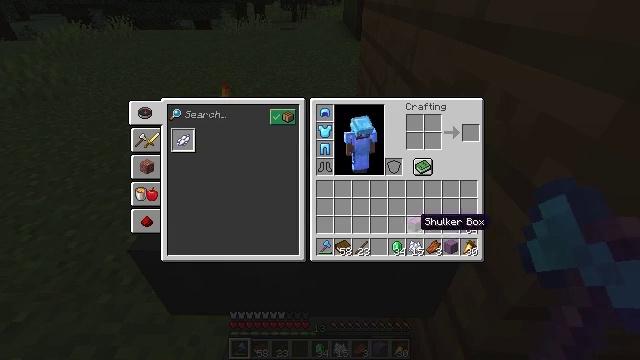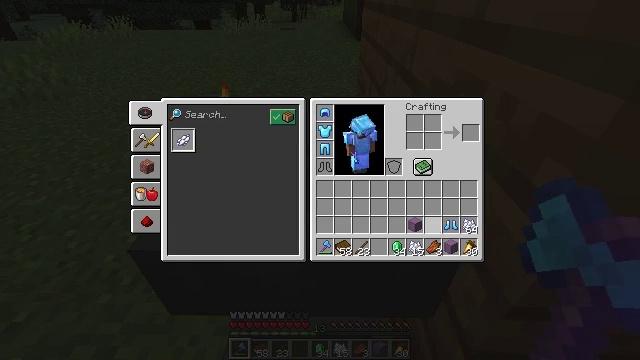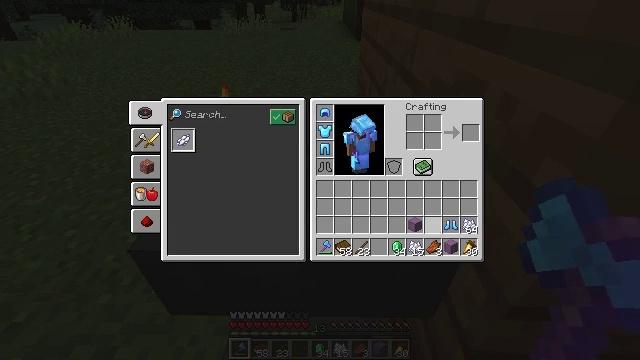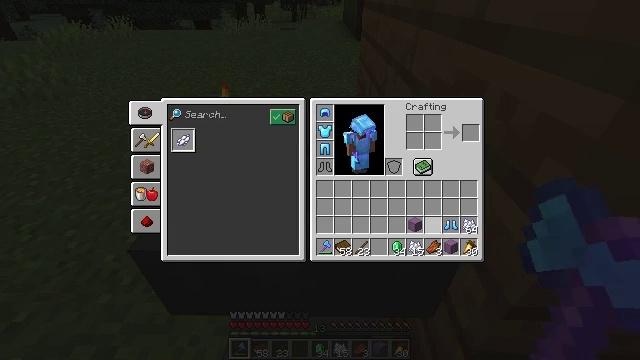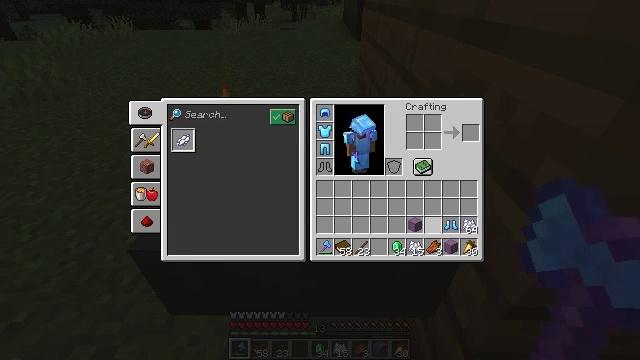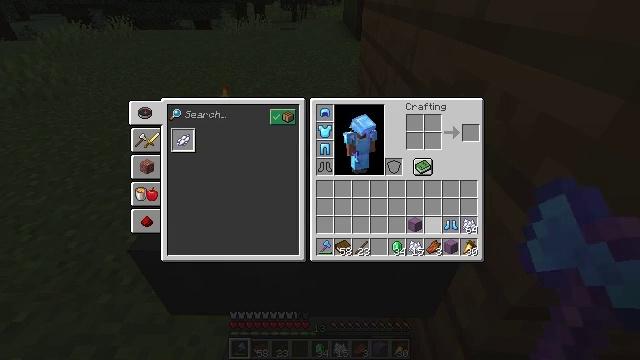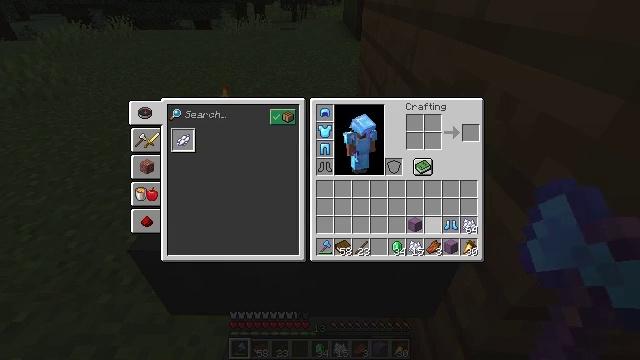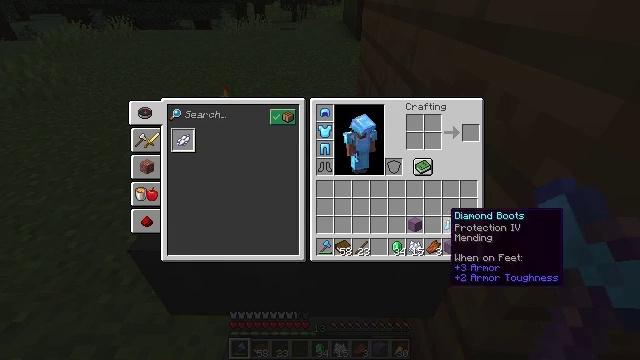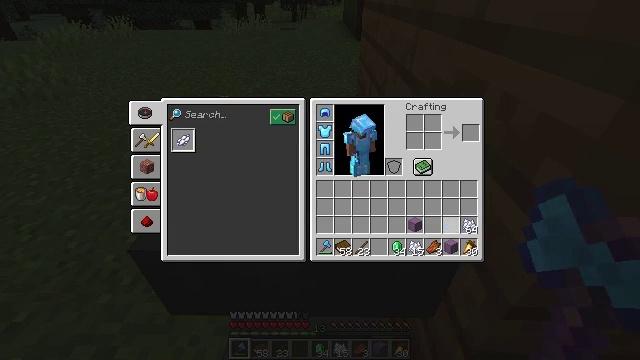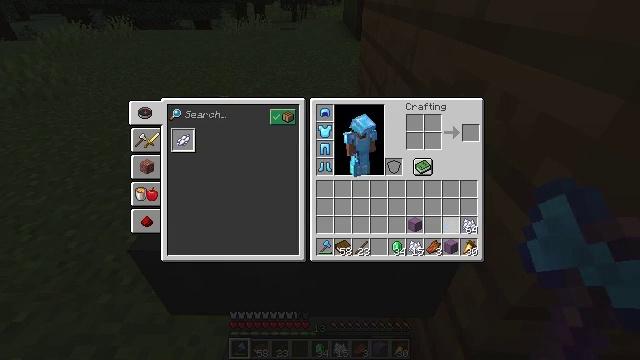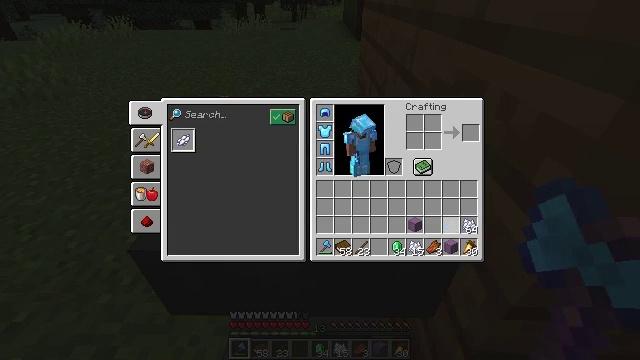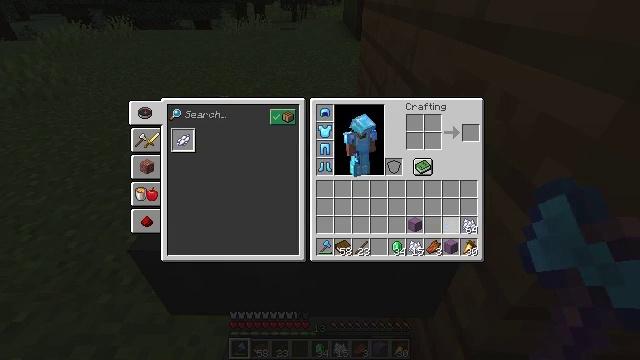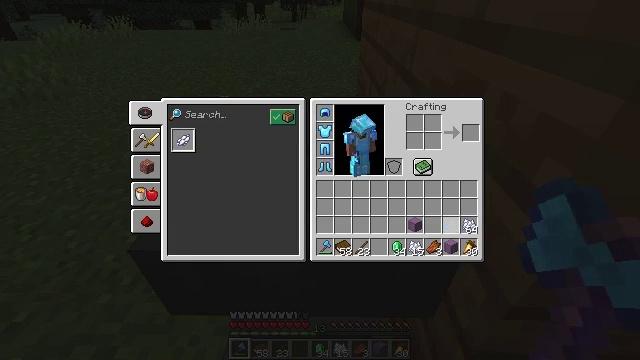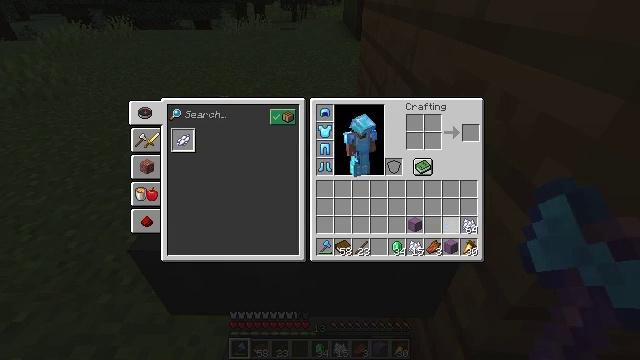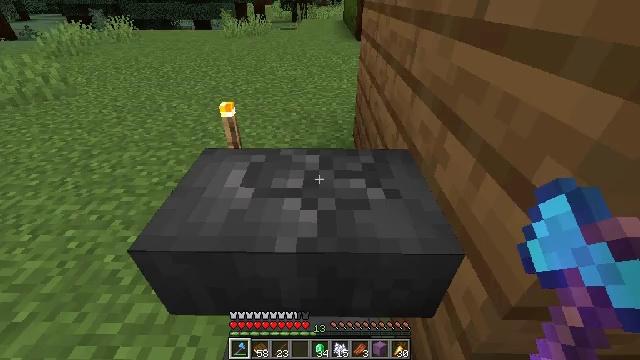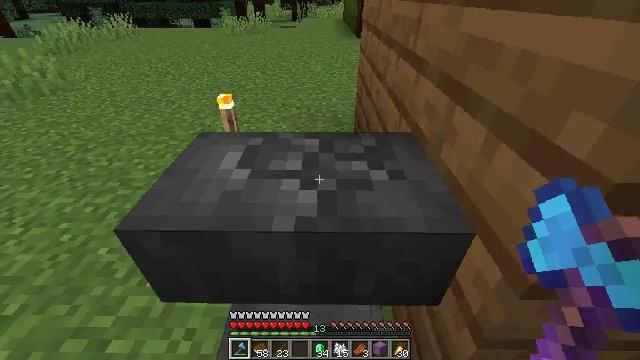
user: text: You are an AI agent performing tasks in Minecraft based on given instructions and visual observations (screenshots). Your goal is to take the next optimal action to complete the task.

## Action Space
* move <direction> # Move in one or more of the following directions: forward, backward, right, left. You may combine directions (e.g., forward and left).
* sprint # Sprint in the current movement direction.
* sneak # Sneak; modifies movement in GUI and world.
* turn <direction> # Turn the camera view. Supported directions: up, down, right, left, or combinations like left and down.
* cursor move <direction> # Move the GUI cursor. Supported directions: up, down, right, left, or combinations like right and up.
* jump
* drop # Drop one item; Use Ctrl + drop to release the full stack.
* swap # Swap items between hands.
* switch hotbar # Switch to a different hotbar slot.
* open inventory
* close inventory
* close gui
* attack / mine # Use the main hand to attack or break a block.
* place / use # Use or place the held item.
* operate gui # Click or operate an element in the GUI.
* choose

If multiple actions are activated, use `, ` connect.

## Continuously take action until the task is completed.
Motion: motion action
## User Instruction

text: Craft an enchanted book.
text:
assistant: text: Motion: sneak, cursor move right
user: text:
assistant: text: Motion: sneak
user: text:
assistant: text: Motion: sneak
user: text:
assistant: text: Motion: sneak
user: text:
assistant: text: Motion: sneak
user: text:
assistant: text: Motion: sneak
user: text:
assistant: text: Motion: sneak
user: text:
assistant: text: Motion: sneak, operate gui
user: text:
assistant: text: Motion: sneak, operate gui
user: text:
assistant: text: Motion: sneak
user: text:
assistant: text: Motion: sneak
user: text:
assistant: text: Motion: sneak
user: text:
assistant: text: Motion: sneak
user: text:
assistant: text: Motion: sneak, close inventory
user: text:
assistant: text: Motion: sneak, close inventory
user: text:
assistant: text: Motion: close inventory
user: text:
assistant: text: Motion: turn up, close inventory
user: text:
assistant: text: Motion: turn up
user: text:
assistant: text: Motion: move forward
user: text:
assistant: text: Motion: move forward
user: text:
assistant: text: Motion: move forward, jump
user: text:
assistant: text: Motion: move forward, sprint, turn up, jump
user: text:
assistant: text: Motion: move forward, sprint, turn left and up, jump
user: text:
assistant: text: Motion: move forward, sprint, turn up, jump
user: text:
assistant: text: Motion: move forward, sprint, turn up, jump
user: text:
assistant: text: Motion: move forward, sprint, turn up, jump
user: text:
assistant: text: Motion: move forward, sprint, turn up, jump
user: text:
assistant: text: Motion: move forward, sprint, turn left and up, jump
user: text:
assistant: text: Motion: move forward, sprint, jump
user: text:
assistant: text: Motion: move forward, sprint, jump